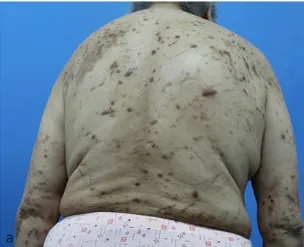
(A-C) Residual hyperpigmented lesions, atrophic scars, and a few superficial erosions on the patient's trunk and limbs after baricitinib treatment.
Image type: medical_photograph (skin_photograph)